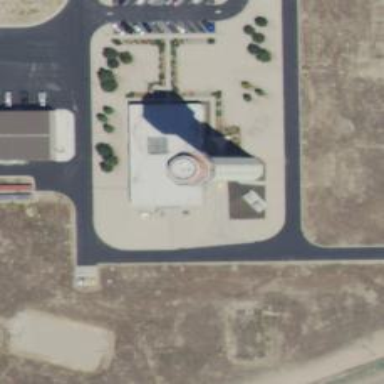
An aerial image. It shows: Tower located at the airport.